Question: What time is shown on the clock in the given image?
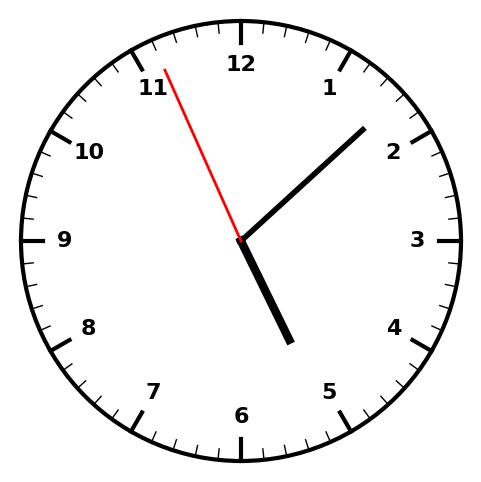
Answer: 05:07:56